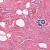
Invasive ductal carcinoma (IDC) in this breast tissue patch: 0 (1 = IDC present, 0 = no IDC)